Question: If I take the difference of the two uint vectors in my c++ code, cast to int, cast to float, and pass to GLSL, it renders fine. But when I try to make GLSL do the difference and cast, it covers the screen in a near uniform shade as if the square I'm trying to draw is really zoomed in. And yes, I really really do want to do it in GLSL, if only to see how. Also, my matrices and vectors are in Eigen objects, although I'm not sure if it matters.

Anyway, to make sure it's clear, my projviewMatrix (the same in both cases) works perfectly fine when given what should be an identical float vector to multiply with. So I'm pretty sure the issue is with the uint vector subtraction in GLSL. I did the exact same operation (uint vector subtract, cast to int, and cast to float) in c++ as I do in my shader, but one worked and one didn't.
Here's the vertex shader I'm currently trying. I tried just considering the vectors as signed ints and doing the subtract since the op should be the same... I think. No change in behavior.
'''
#version 150 core
uniform mat4 projviewMatrix;
uniform ivec3 camera;
in ivec3 in_Position;
in vec3 in_Color;
out vec3 pass_Color;
void main()
{
gl_Position = projviewMatrix * vec4(in_Position - camera, 1.0);
pass_Color = in_Color;
}
'''
I've tried passing 'in_Position' and 'camera' as uvec3s and then doing 'ivec4(in_Position - camera, 1)' and other various silly rearranging to no avail. Also tried renaming 'camera' to 'in_Camera'. I'll admit, that was desperate.
My uniform passing stuff. When I pass in the working float vector, I simply comment out the 2 camera lines.
'''
GLint viewLoc = glGetUniformLocation(shader.id(), "projviewMatrix"); //this is an ortho projection with 1/2 scaling, no rotation or translation
GLint cameraLoc = glGetUniformLocation(shader.id(), "camera");
glUniformMatrix4fv(viewLoc, 1, GL_FALSE, projview.data());
glUniform3uiv(cameraLoc, 1, camera.pos.data());
'''
This is how I bind the VBO to the VAO.
'''
glBindBuffer(GL_ARRAY_BUFFER, vboID[0]);
glBufferData(GL_ARRAY_BUFFER, 12 * sizeof(GLint), 0, GL_STREAM_DRAW);
glVertexAttribPointer(0, 3, GL_INT, false, 0, 0);
'''
Here is the float vector input GLSL that works. 'in_Position' is the 'in_Position' from above minus 'camera' and casted to int then float in my c++ code.
'''
#version 150 core
uniform mat4 projviewMatrix;
in vec3 in_Position;
in vec3 in_Color;
out vec3 pass_Color;
void main()
{
gl_Position = projviewMatrix * vec4(in_Position, 1.0);
pass_Color = in_Color;
}
'''
My projviewMatrix only does two things: ortho projection and 1/2 scaling. No translation or rotation, or whatever else. The ortho part of it is generated with these parameters, with width/height being the window width/height.
'''
proj = orthoProj(-width, width, -height, height, -4, 4);
'''
This happens right after I bind my uniform stuff:
'''
glBindBuffer(GL_ARRAY_BUFFER, vboID[0]);
int* buffer = (int*) glMapBuffer(GL_ARRAY_BUFFER, GL_WRITE_ONLY);
static const int width = 1000;
TestObject& test = game.test;
buffer[0] = test.pos[0] - width;
buffer[1] = test.pos[1] - width;
buffer[2] = 0;
'''
And I continually fill out 'buffer' manually like so. 'test.pos' is the center of the square, which is equal to 'camera.pos' xy coords (1 << 31, 1 << 31) currently. In the case where I do the subtraction in c++, I have 3 lines like this after each vertex in buffer:
'''
buffer[0] -= camera.pos[0];
buffer[1] -= camera.pos[1];
buffer[2] -= camera.pos[2];
'''
Either way, I pass in the data as integers. The above block (happening for each 'buffer' vertex) is the only difference between my "subtract in GLSL" and "subtract in c++" stuff, besides the camera uniform binding and the GLSL code difference.
'test.pos' and 'camera.pos' are both 'Eigen::Vector3ui' objects, so uint vector 3s.
I think it's also worth noting that I have debug output printing any errors in the shaders, and there are none. Also, if I change 'in_Position' and 'camera' to 'vec3', the result is the same blue-green shade as with anything else.
If I create my own ivec3 in the vertex shader and use it in place of 'camera', I can alter the "camera" values and move around what I can now confirm is the super inflated square, roughly spanning from 0 to 1 << 32 in the x and y axes. No amount of type juggling or intermediate variables in my vertex shader seem to be capable of fixing this.
Using 'glVertexAttribIPointer()' to put data into 'in_Position' has fixed part of the issue, which definitely appears to be OpenGL doing an extra cast to float before my GLSL code executes. However, the 'camera' vector is still bugged up in the same fashion, and I don't know of anything I can do beyond my current use of 'glUniform3uiv'. I tried using 'glUniform3ui' and putting in its 3 values, but that also didn't work.
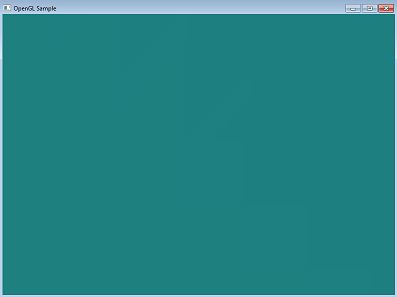
Answer: There were 2 problems.
1. Pointers to integer attributes should be set with glVertexAttribIPointer() since glVertexAttribPointer() causes openGL to perform some additional casts to/from float.
2. ivec3 uniform was set with glUniform3uiv() which also may caused unexpected casts. The right solution is to use unsinged uniform and perform cast inside shader.